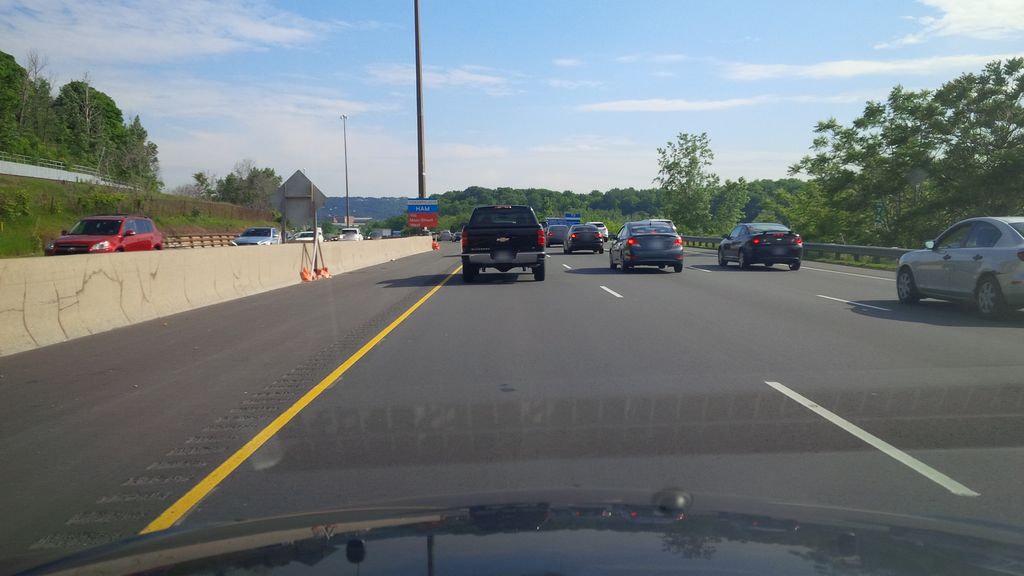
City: hamilton